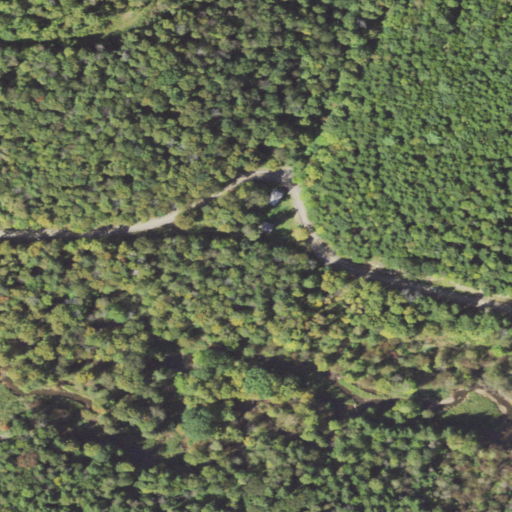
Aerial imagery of valley in Pennsylvania named Schoolhouse Hollow containing deciduous forest, woody wetlands, open development, evergreen forest, and mixed forest